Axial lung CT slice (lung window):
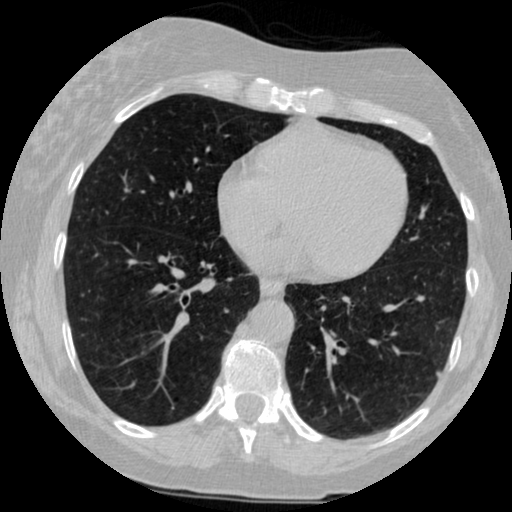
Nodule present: yes
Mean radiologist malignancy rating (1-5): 2.333